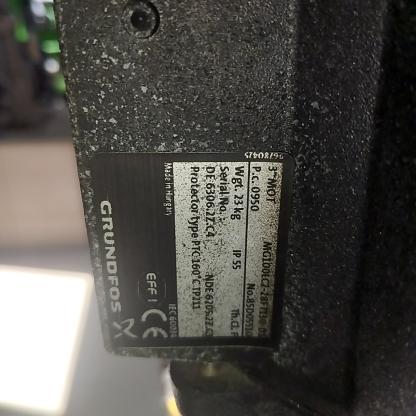
Klasa: tabliczka-znamionowa